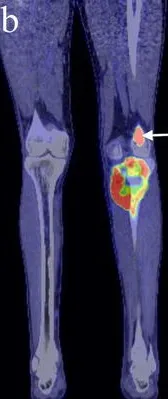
Axial CT and PET/CT imaging of the proximal tibial lesion. B; A coronal fused PET/CT image shows there is marked FDG uptake in the proximal tibial tumour as well as in a lateral distal femoral metastasis (white arrow). No other lipomatous lesion or tumour is present.
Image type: radiology (pet)